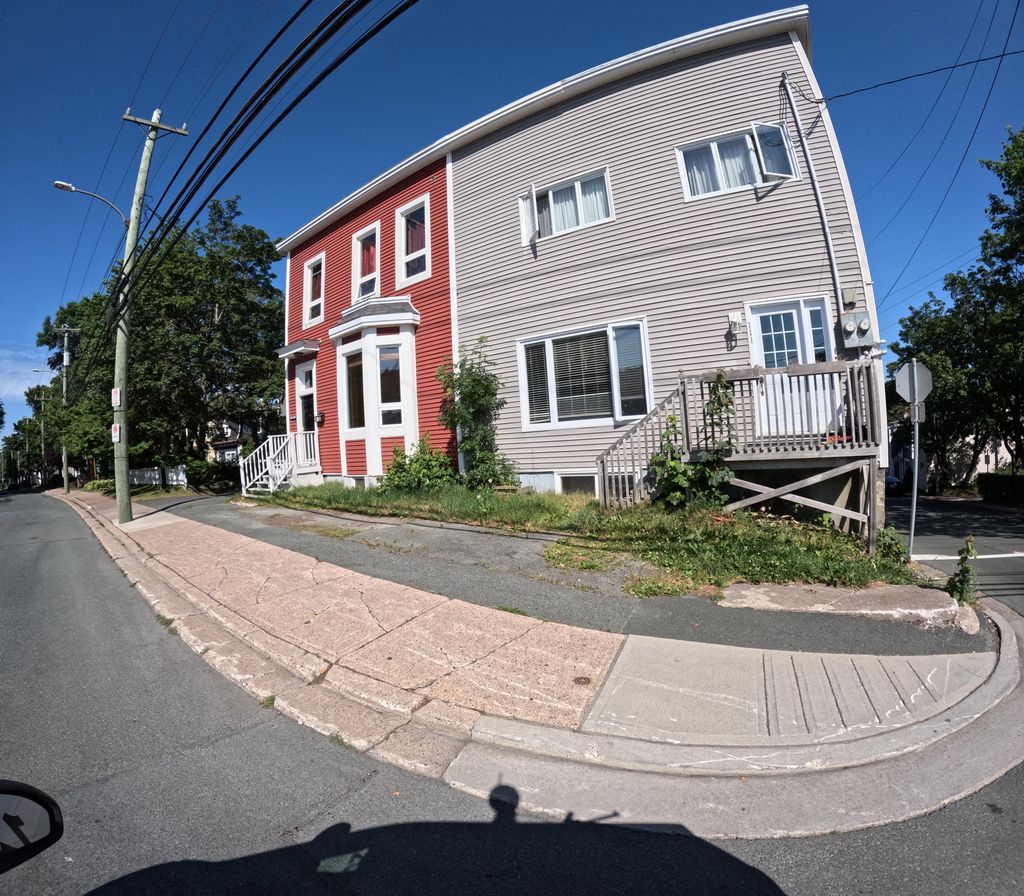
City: st_johns